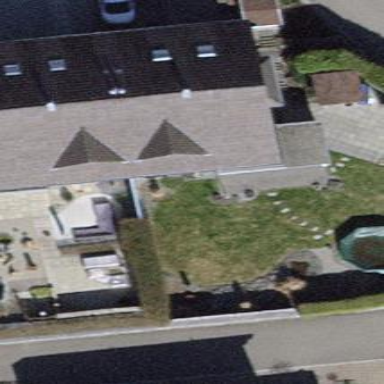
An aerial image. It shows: Gabled roofed house.